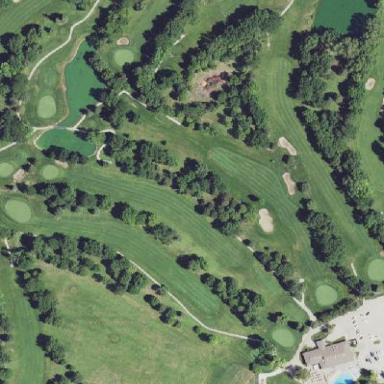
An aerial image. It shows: Golf course surrounded by greenery.